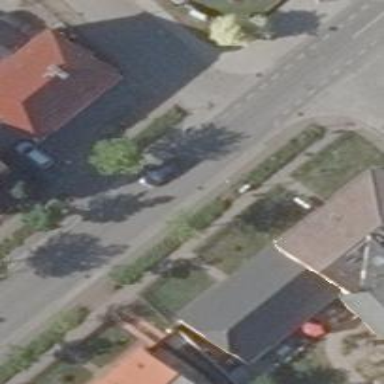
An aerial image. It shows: Primary highway with asphalt surface and designated cycle lane.